Question: I'd like to create a context menu for mobile devices that pops up over the page content and fills part of the screen with a list of buttons. That's simple enough.
However I'd like the menu to be the same exact size and fixed position regardless of where/how the page is zoomed on the device. So whenever the menu is summoned, even if the user is very zoomed in, the list of buttons will appear to have the same size. In other words, I'd like to mimic the functionality of the menus that already exist on mobile phones such as the Chrome Mobile beta's options menu.
Is this possible with just CSS? Or is some JavaScript needed? Or is it unfeasible in general?
Put another way, is it possible to make a menu like this Refresh/etc menu:

That is constant-sized regardless of browser zoom?
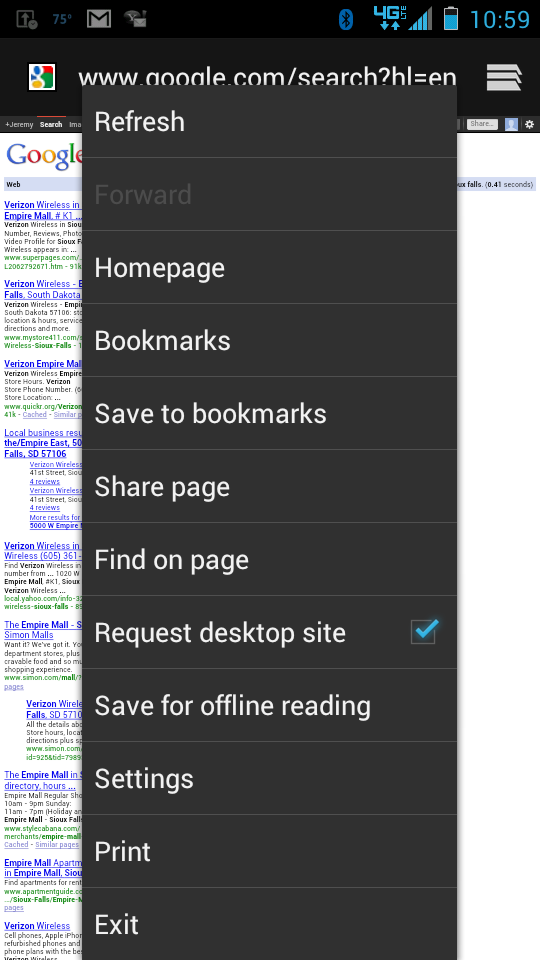
Answer: Use relative sizes and change the font size dinamically
Simple demo: <URL>
You could also use the CSS3 scale property
With dinamic paddings and window centered:
<URL>